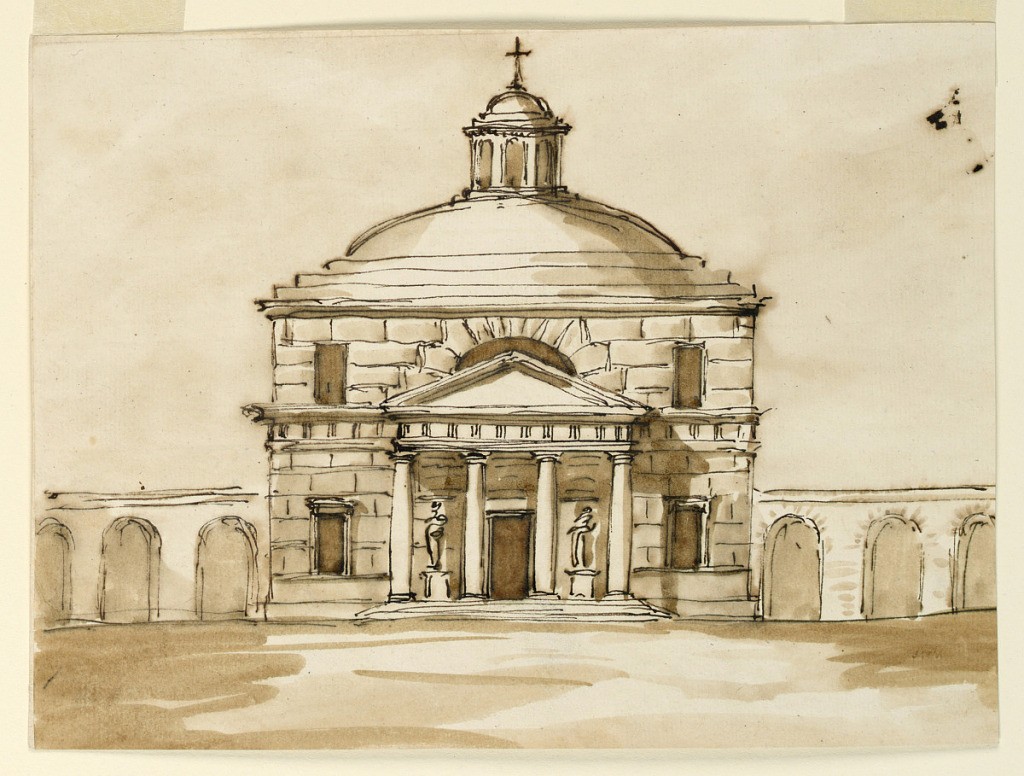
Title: Elevation of a church
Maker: Giuseppe Barberi, Italian, 1746–1809
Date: ca. 1785
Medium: Pen and brown ink, brush and brown wash on lined off-white laid paper
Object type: Drawing
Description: Elevation of a church, possible for Monte Vergine. Doric roder. Rustic two-story square. A portico is supported by four columns; statues in the outer inter columnia. Triangular pediment, before a semicircular window. Windows in the lateral wall panels. Dome. Curved colonades laterally.